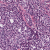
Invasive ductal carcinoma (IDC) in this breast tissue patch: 1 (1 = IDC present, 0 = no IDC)